Question: My Table column -

My expected Output to change in column -
'''
Smith, Allen, Doyle, Dennis, Baker, Waker
'''
This is what i tried, but not working :( -
'''
UPDATE TABLE 'employee'
SET last_name = UCASE(LEFT(lower(last_name), 1))
UPDATE TABLE 'employee'
SET last_name = ucase(lower(last_name),1)
'''
Followed this link too - <URL>
ERROR --
'''
#1064 - You have an error in your SQL syntax; check the manual that corresponds to your MySQL server version for the right syntax to use near 'TABLE 'employee' SET last_name = UCASE(LEFT(lower(last_name), 1))' at line 1
'''
Let me know what I am doing wrong and how to fix.
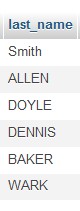
Answer: 'TABLE' is a reserved keyword. It should be escaped with backtick.
I think 'TABLE' should not be in your query, ()
'''
UPDATE employee
SET last_Name = CONCAT(UCASE(LEFT(last_Name, 1)), LCASE(SUBSTRING(last_Name, 2)))
'''
- <URL>